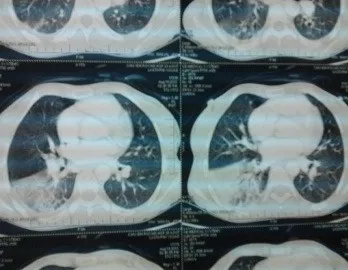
Chest angioscan at diagnosis showed a bilateral alveolar consolidation predominant on the on the right associated with minimal pericardial thickening and pleural effusion.
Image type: radiology (ct)